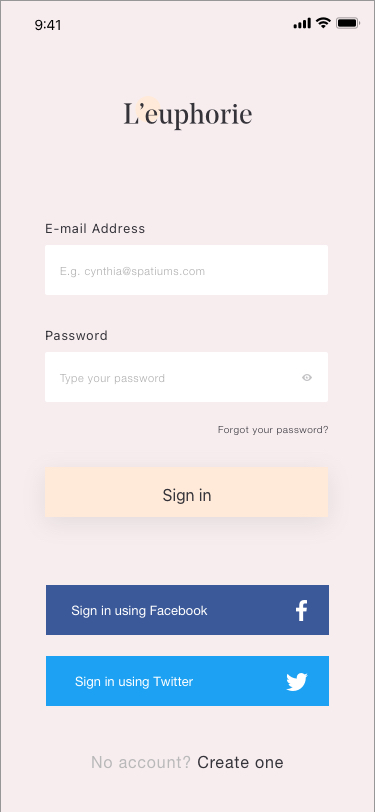
Text in this UI design:
No account? Create one
Forgot your password?